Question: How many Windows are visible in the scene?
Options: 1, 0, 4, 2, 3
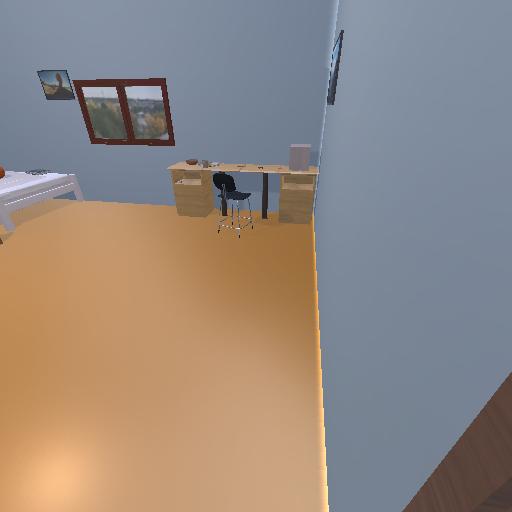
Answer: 1